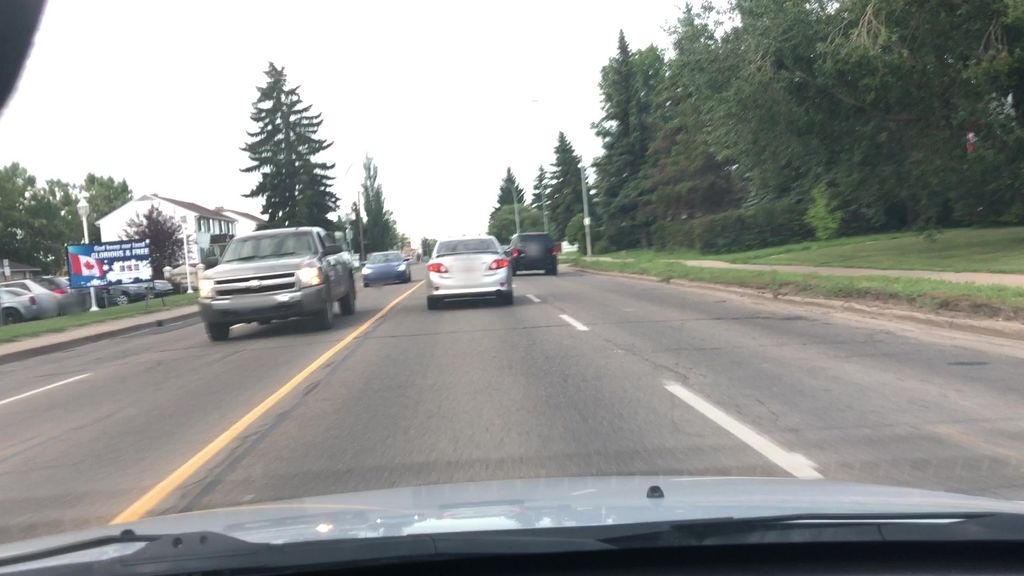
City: edmonton